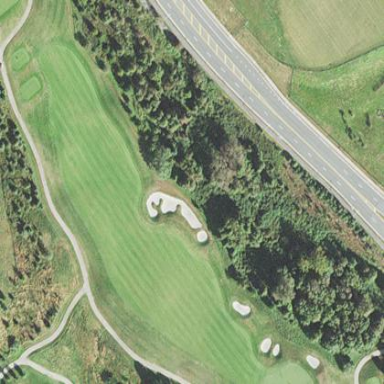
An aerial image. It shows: Grassy area designated as golf fairway.